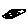
Label: smiley face